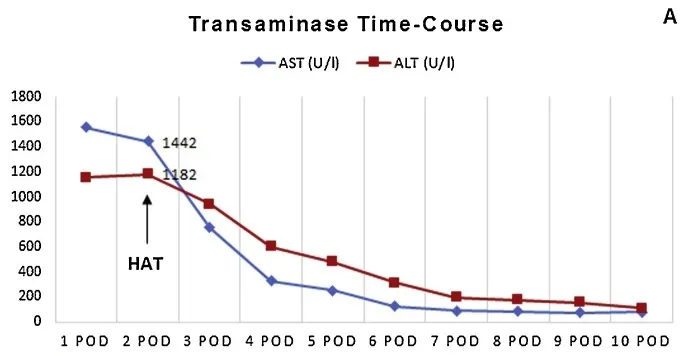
Recipient liver function tests within 10 post operative days:. ALT, alanine aminotransferase, AST, aspartate aminotransferase.
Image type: chart (chart)